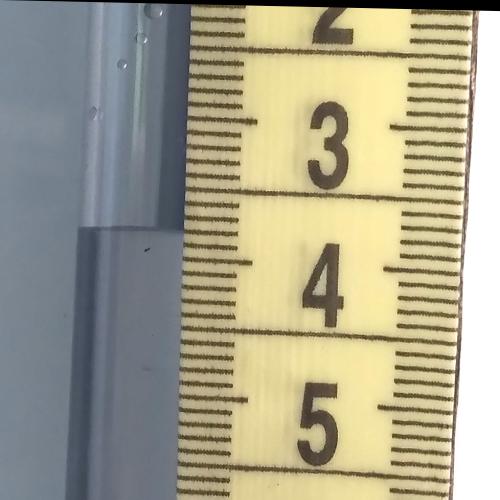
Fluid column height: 3.8 cm